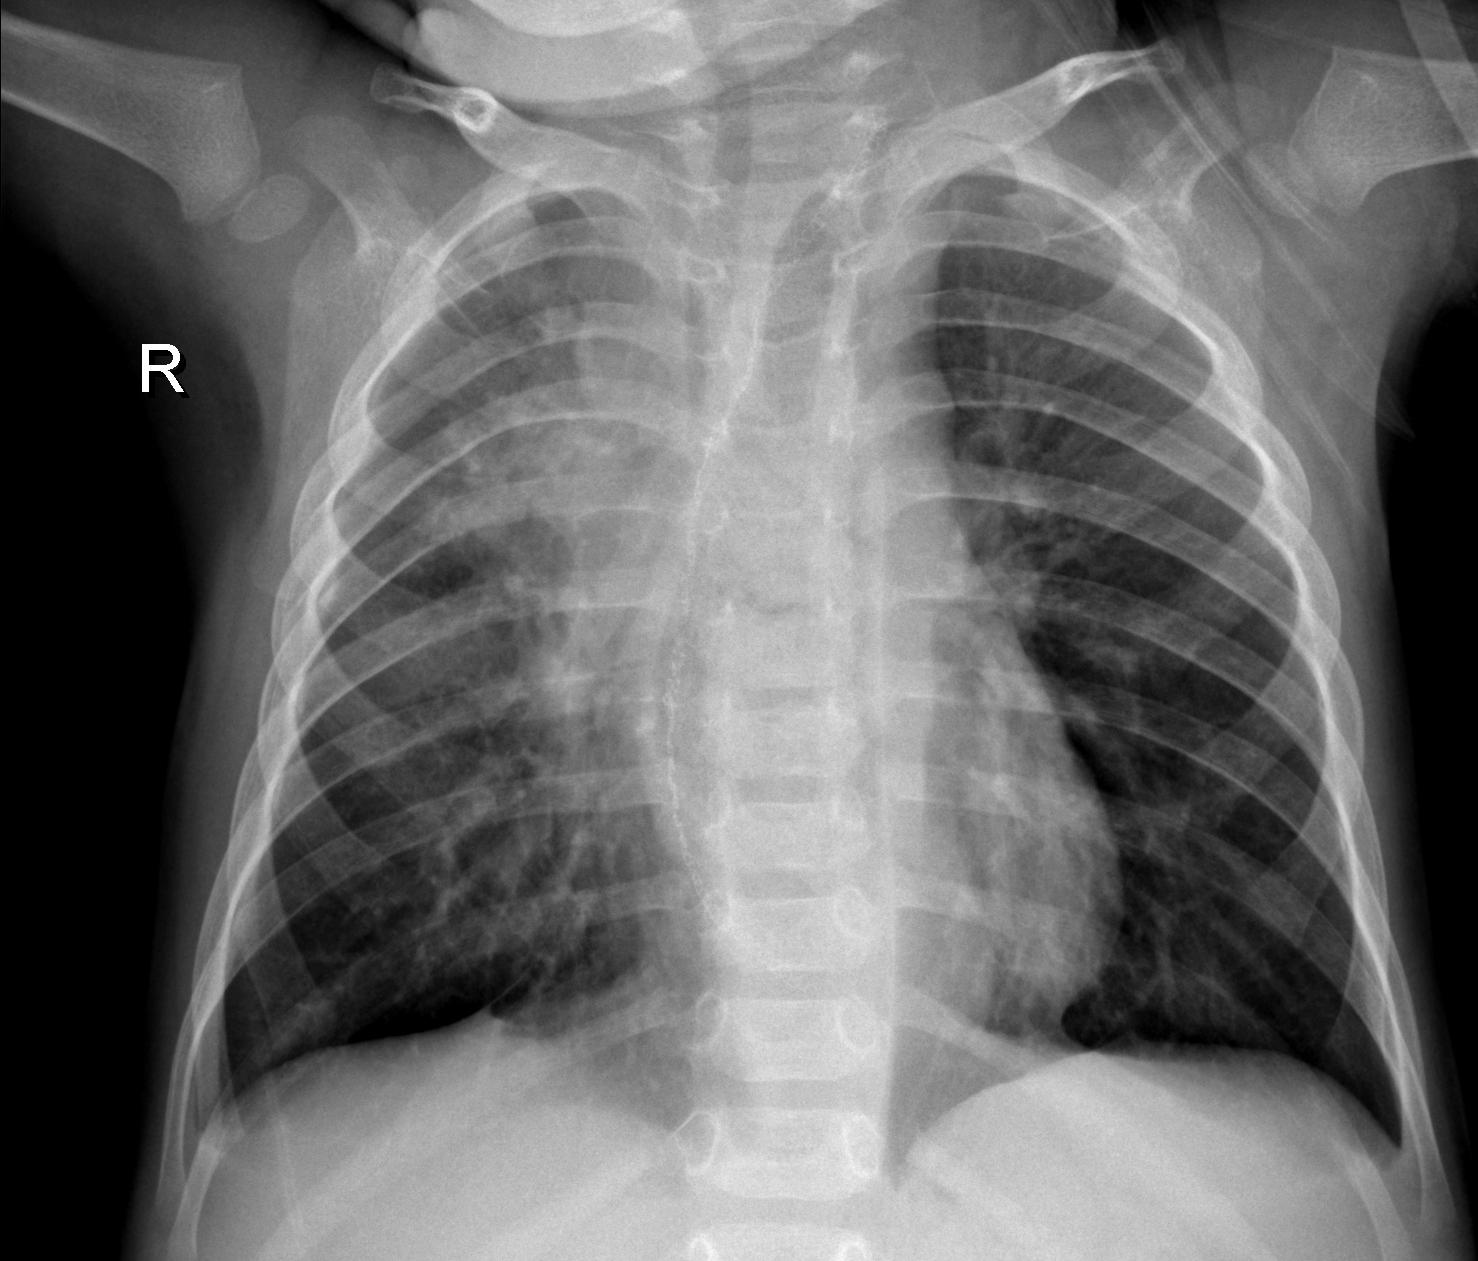
Diagnosis: PNEUMONIA